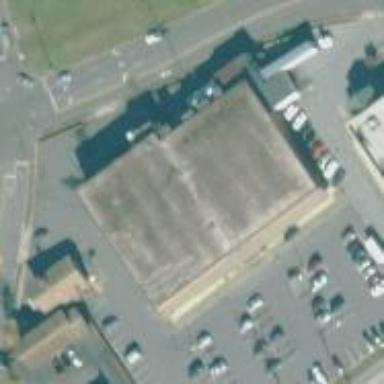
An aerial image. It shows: Supermarket.